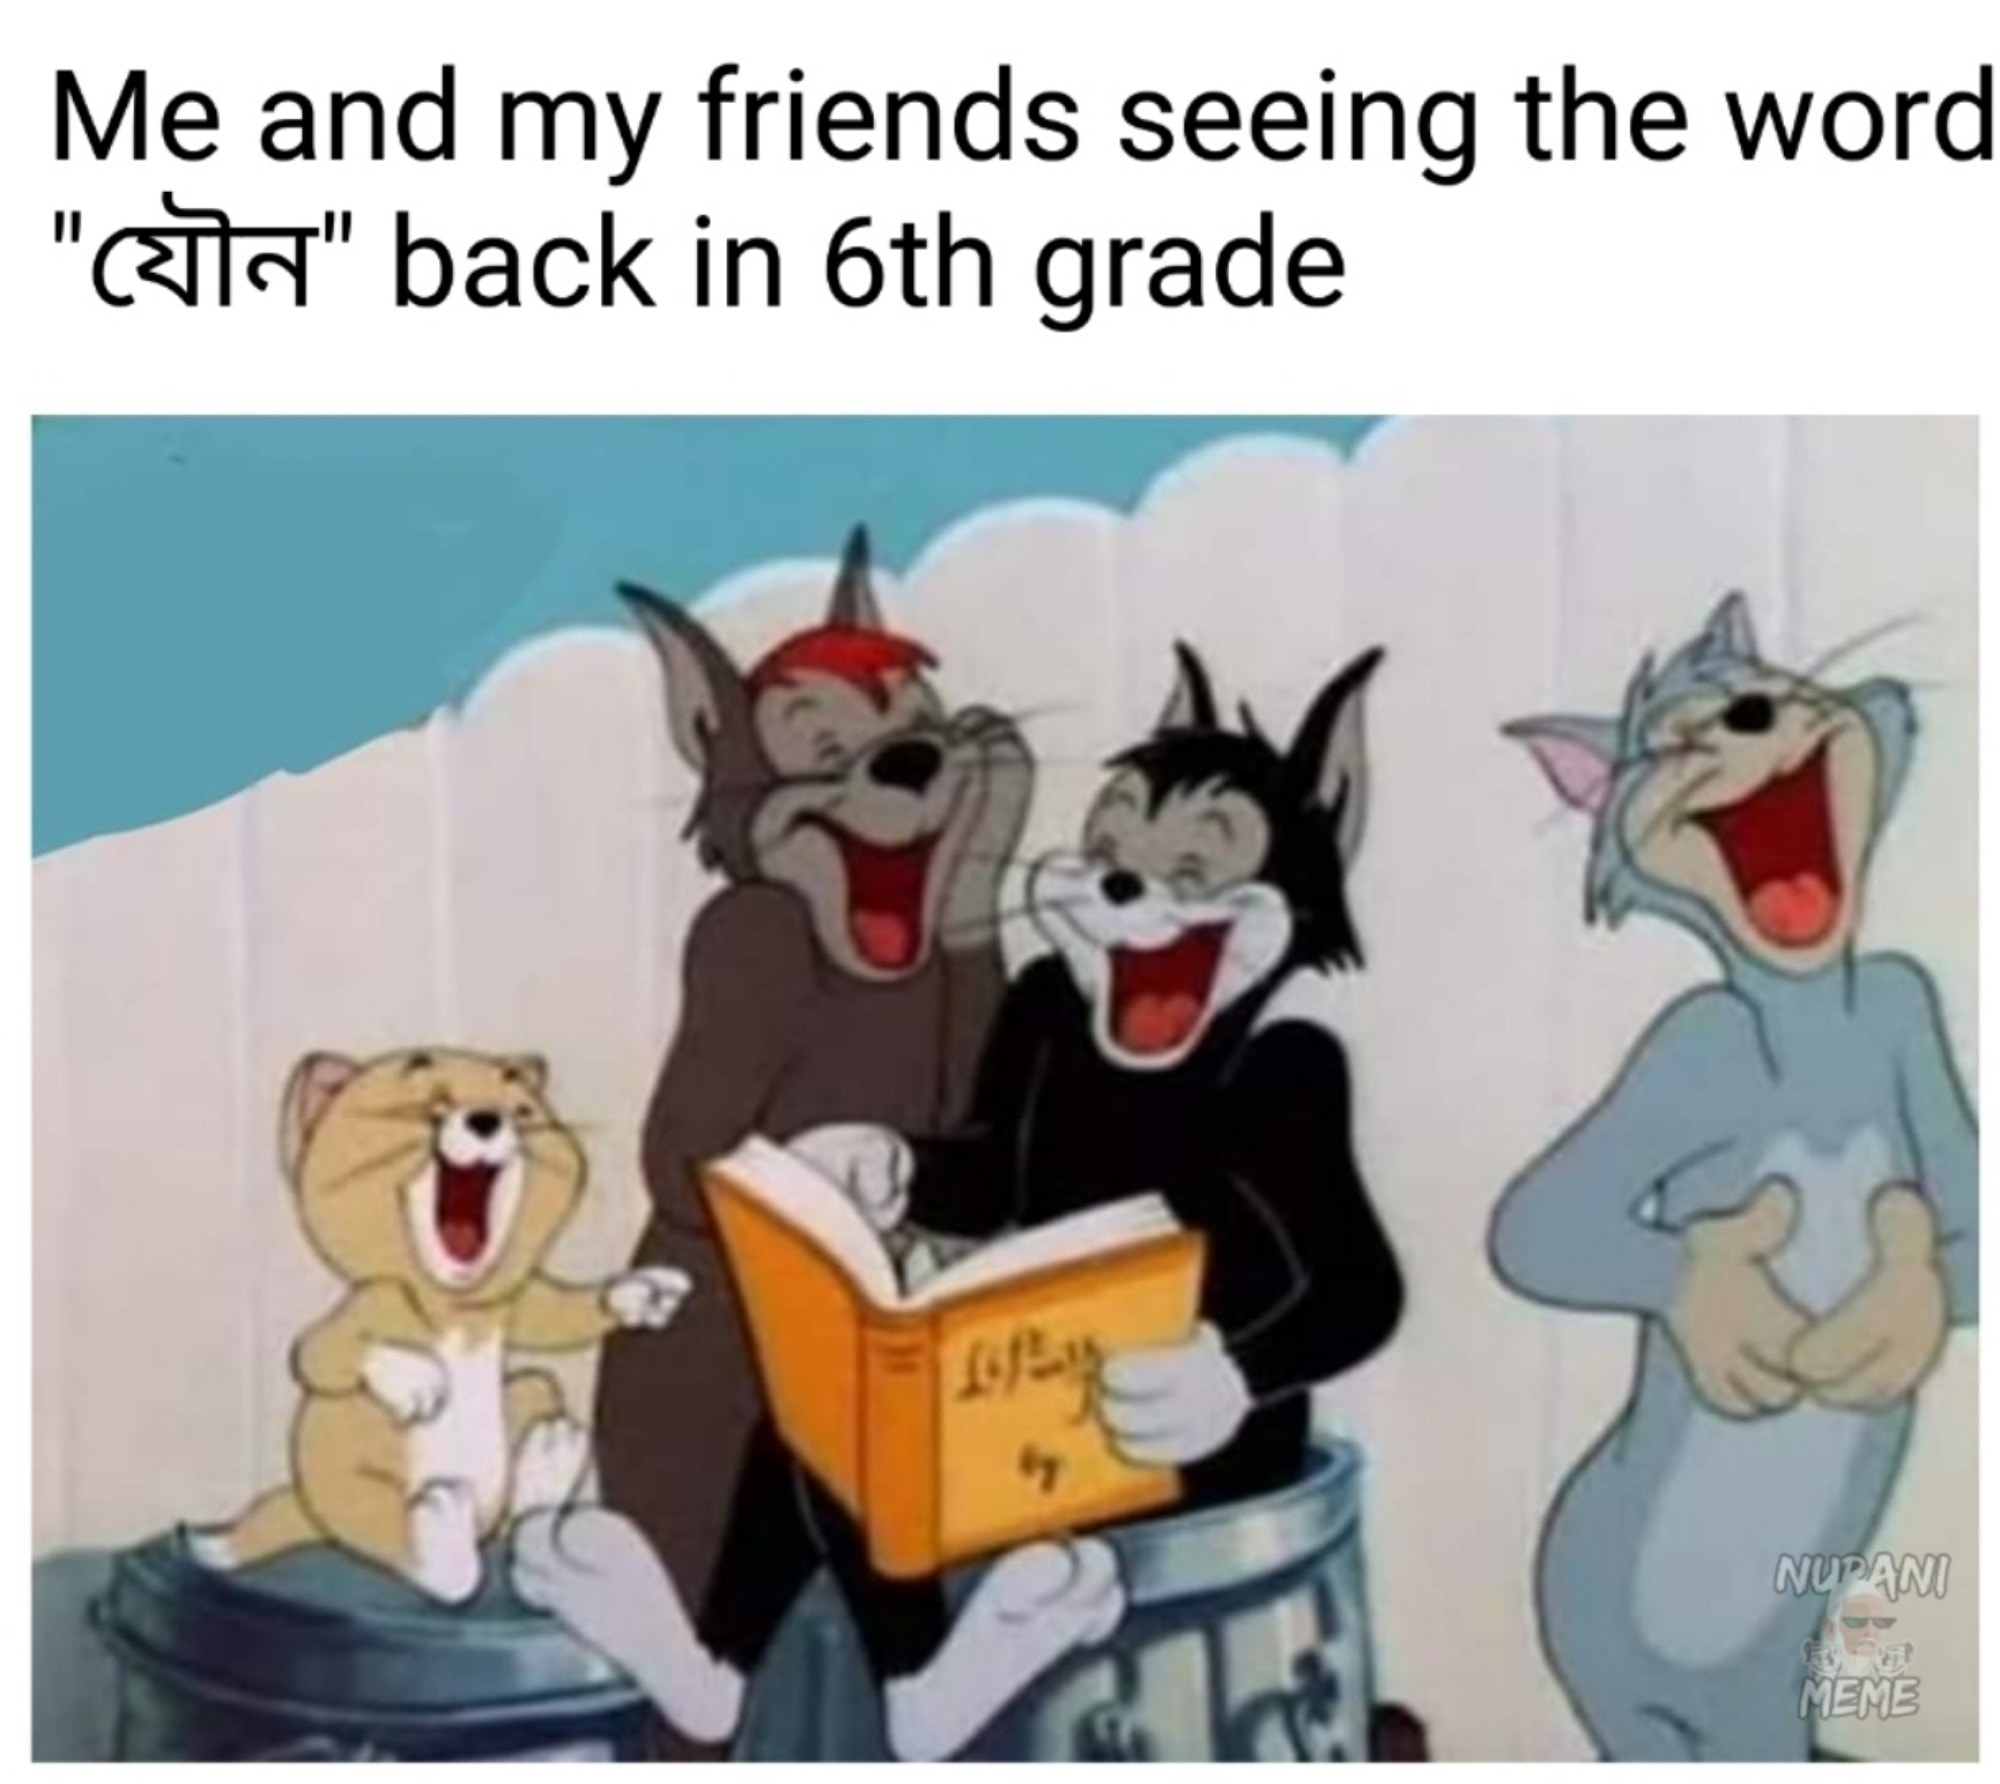
Caption: Me and my friends seeing the word "যৌন" back in 6th grade
Label: non-hate